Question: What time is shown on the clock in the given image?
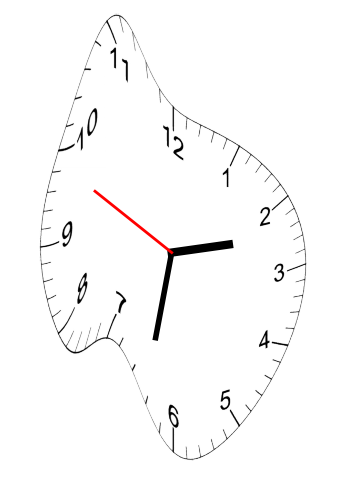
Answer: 02:31:49